Question: I've been wondering if there is any way to customize the 'preview image' of the 'view' that's being dragged when using 'onDrag'?

As you might see, the 'preview image' is by default a slightly bigger opacity image of the view.
From what I have found, a 'preview image' is generated at the very beginning of the dragging process. But I couldn't find a way to change it.
What I mean by customizing is to have some custom 'image' or a 'preview image' of a custom 'view'. (Both without the default opacity)
Does anyone have an idea?
I have tried to use <URL> and in general, read a lot about the 'NSItemProvider'. But for me, it seems like this is something that is not possible for SwiftUI yet?
With 'UIKit' one could have just customized the 'UIDragItem' - something like that using 'previewProvider': <URL>
Here is my demo code:
'''
struct ContentView: View {
var body: some View {
DraggedView()
.onDrag({ NSItemProvider() })
}
private struct DraggedView: View {
var body: some View {
RoundedRectangle(cornerRadius: 20)
.frame(width: 120, height: 160)
.foregroundColor(.green)
}
}
}
'''
I will use this for drag and drop within a 'LazyVGrid', so custom 'gestures' are unfortunately no option.
One second idea I had would be to have a gesture simultaneously that first changes the 'item' to be dragged to something else and then 'onDrag' starts and returns the 'NSItemProvider' with the 'preview image' which would be then the one I would want. But I couldn't have those two gestures go at the same time, you would have to dismiss one first in order to start the second.
Thank you!
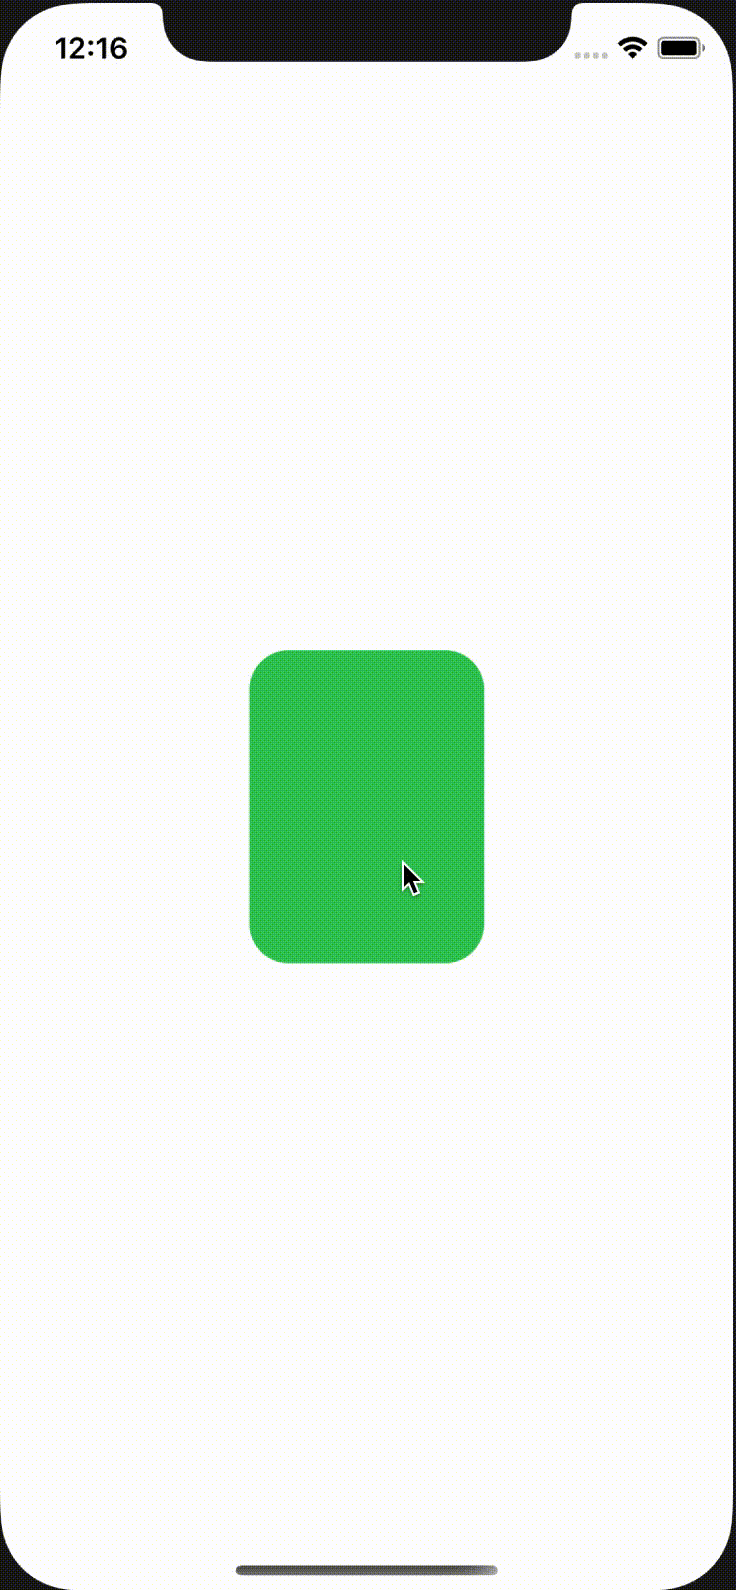
Answer: iOS 15 adds an API to do this - you can specify the 'View' to use for the 'preview'. <URL>
'''
RoundedRectangle(cornerRadius: 20)
.frame(width: 120, height: 160)
.foregroundColor(.green)
.onDrag {
NSItemProvider()
} preview: {
RoundedRectangle(cornerRadius: 18)
.frame(width: 100, height: 140)
.foregroundColor(.green)
}
'''